Question: Just implemented the <URL> on my project in cloud9. It works like a charm and does everything its supposed to.
Project = <URL>
Website = andreas-cv-wigge.c9users.io/kol.html
Now to the problem.
I want it to work in my MVC project in visual studios and as of now, it doesnt.
MVC problem = <URL>
It doesnt seem like the terminal gets the script its supposed to or something, i can write in the terminal but not delete and click enter.
Here my code in MVC(i will give the js-code on files and link them in later) jsfiddle.net/19o39bx1/#&togetherjs=Ux8Mez1pOv
anyone got any idea what it can be?
or maybe someone got a better terminal for me to work with
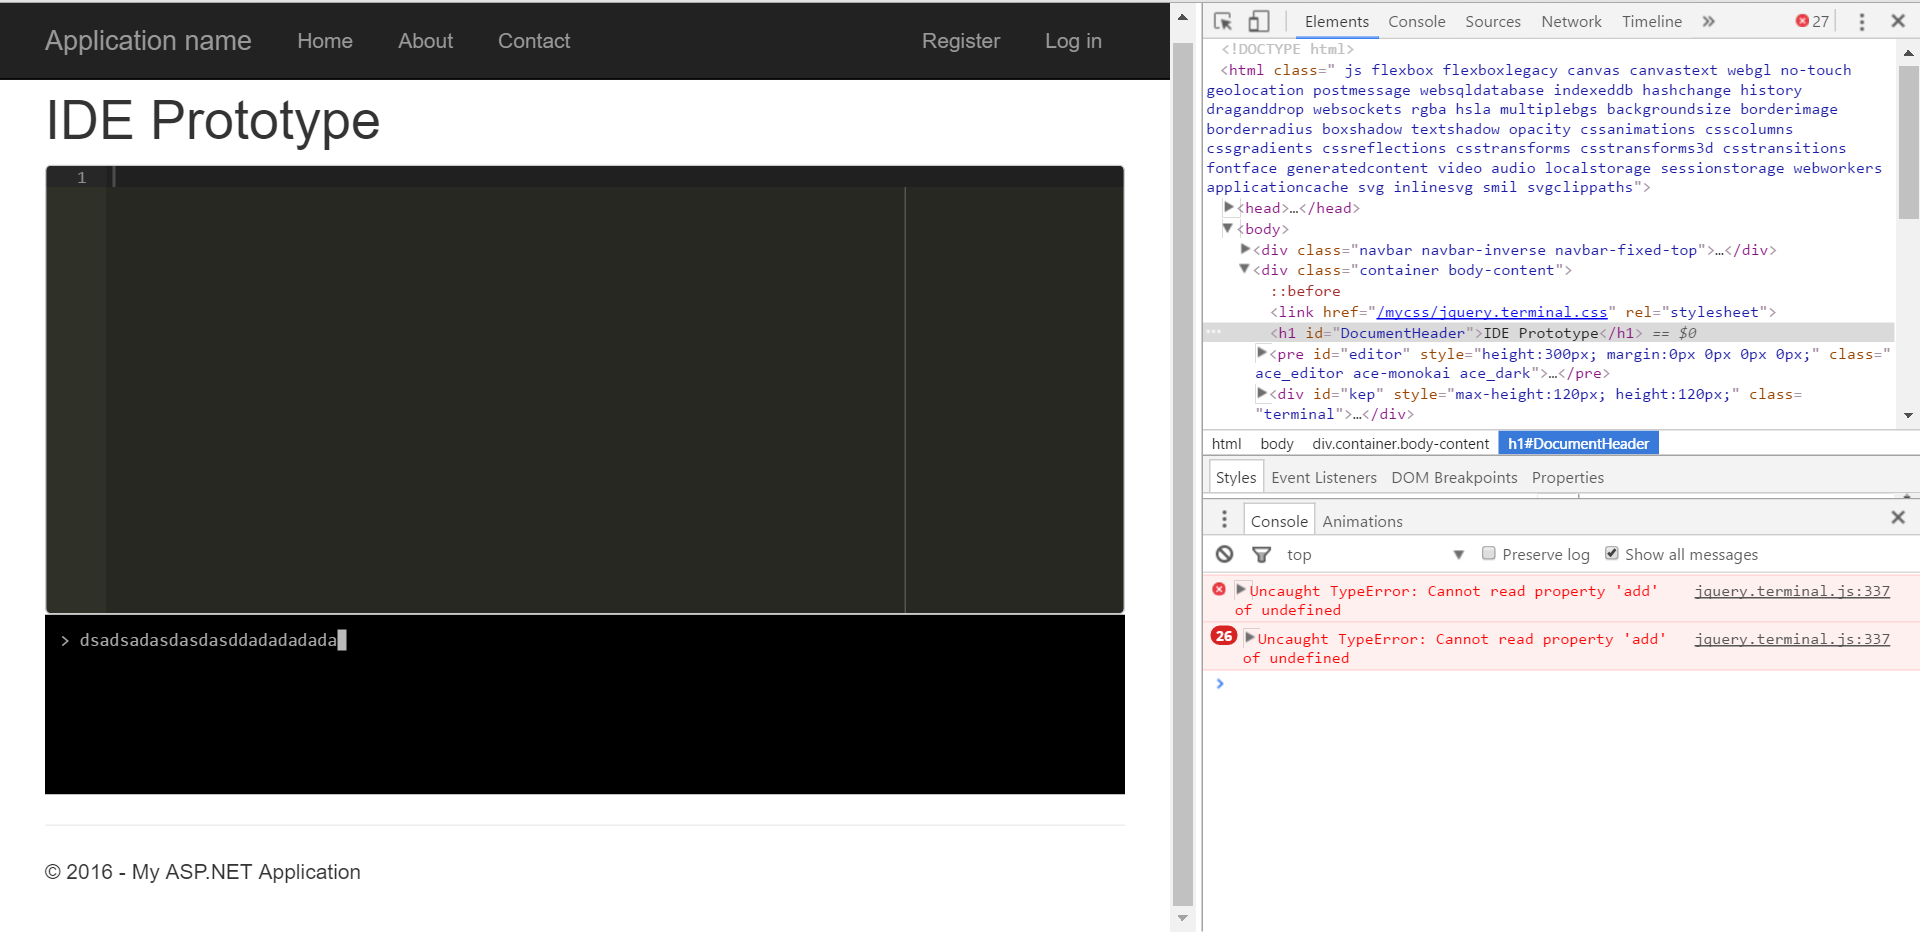
Answer: I was able to reproduce the error when I've included another jQuery after the code,
'''
<script src="js/jquery-1.8.0.js"></script>
<script src="js/jquery.mousewheel-min.js"></script>
<script src="js/jquery.terminal-src.js"></script>
<script>
jQuery(function($) {
$('body').terminal(function(command, term) {
term.echo(command);
});
});
</script>
<script src="http://code.jquery.com/jquery-1.12.4.min.js"></script>
'''
Check if you didn't included another jQuery (maybe MVC added, check the source for the result page).
This is a bug in jQuery Terminal that can be fixed there.